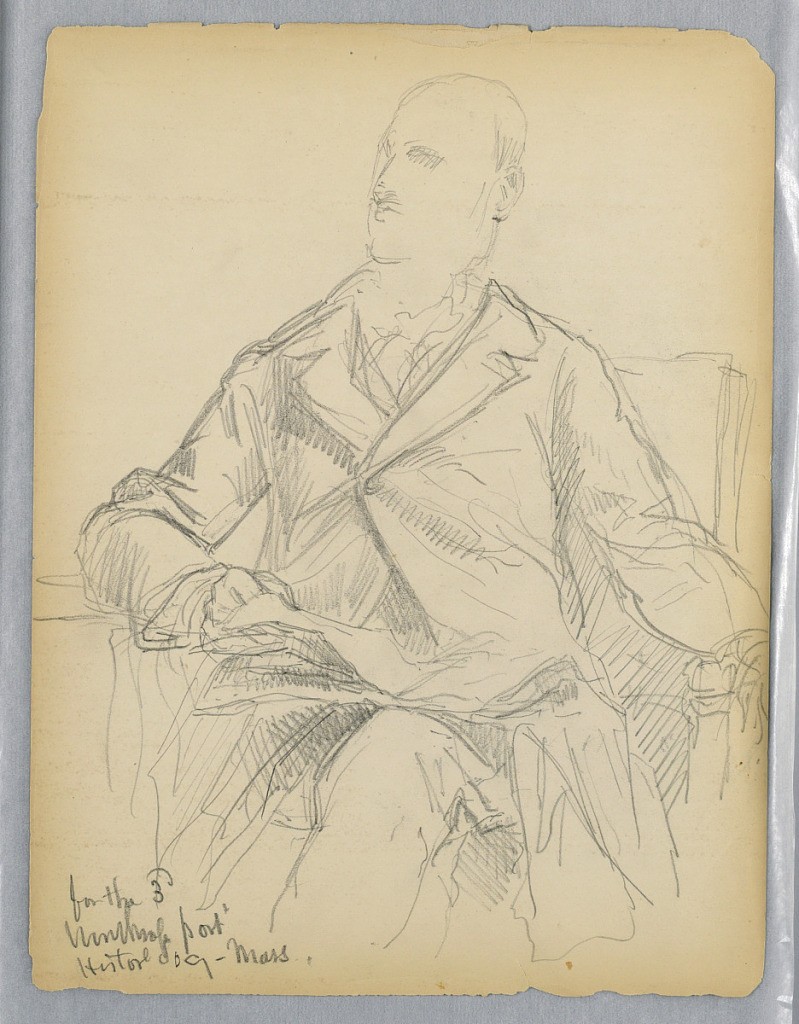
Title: Sketches for Mr. Winthrop's Portrait for the Historical Society, Mass.
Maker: Daniel Huntington, American, 1816–1906
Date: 1885
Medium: Graphite on paper
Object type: Drawing
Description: Man seated in an armchair, facing frontally, a table to his right and an open book on his lap. He looks toward the left. Verso: Unfinished sketch of same position, with jacket unbuttoned.